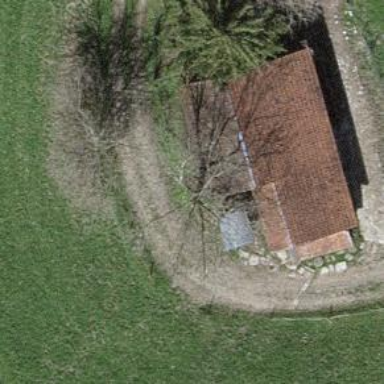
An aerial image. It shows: Barn.